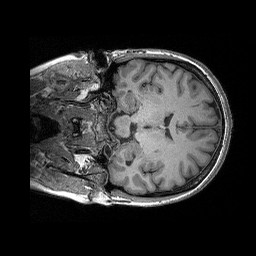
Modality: T1w
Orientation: coronal
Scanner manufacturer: siemens
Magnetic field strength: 3 T
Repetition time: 2.3 s
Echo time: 0.00298 s